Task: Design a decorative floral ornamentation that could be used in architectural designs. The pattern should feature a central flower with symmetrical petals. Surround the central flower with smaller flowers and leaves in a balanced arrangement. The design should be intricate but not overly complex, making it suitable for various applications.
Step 1080:
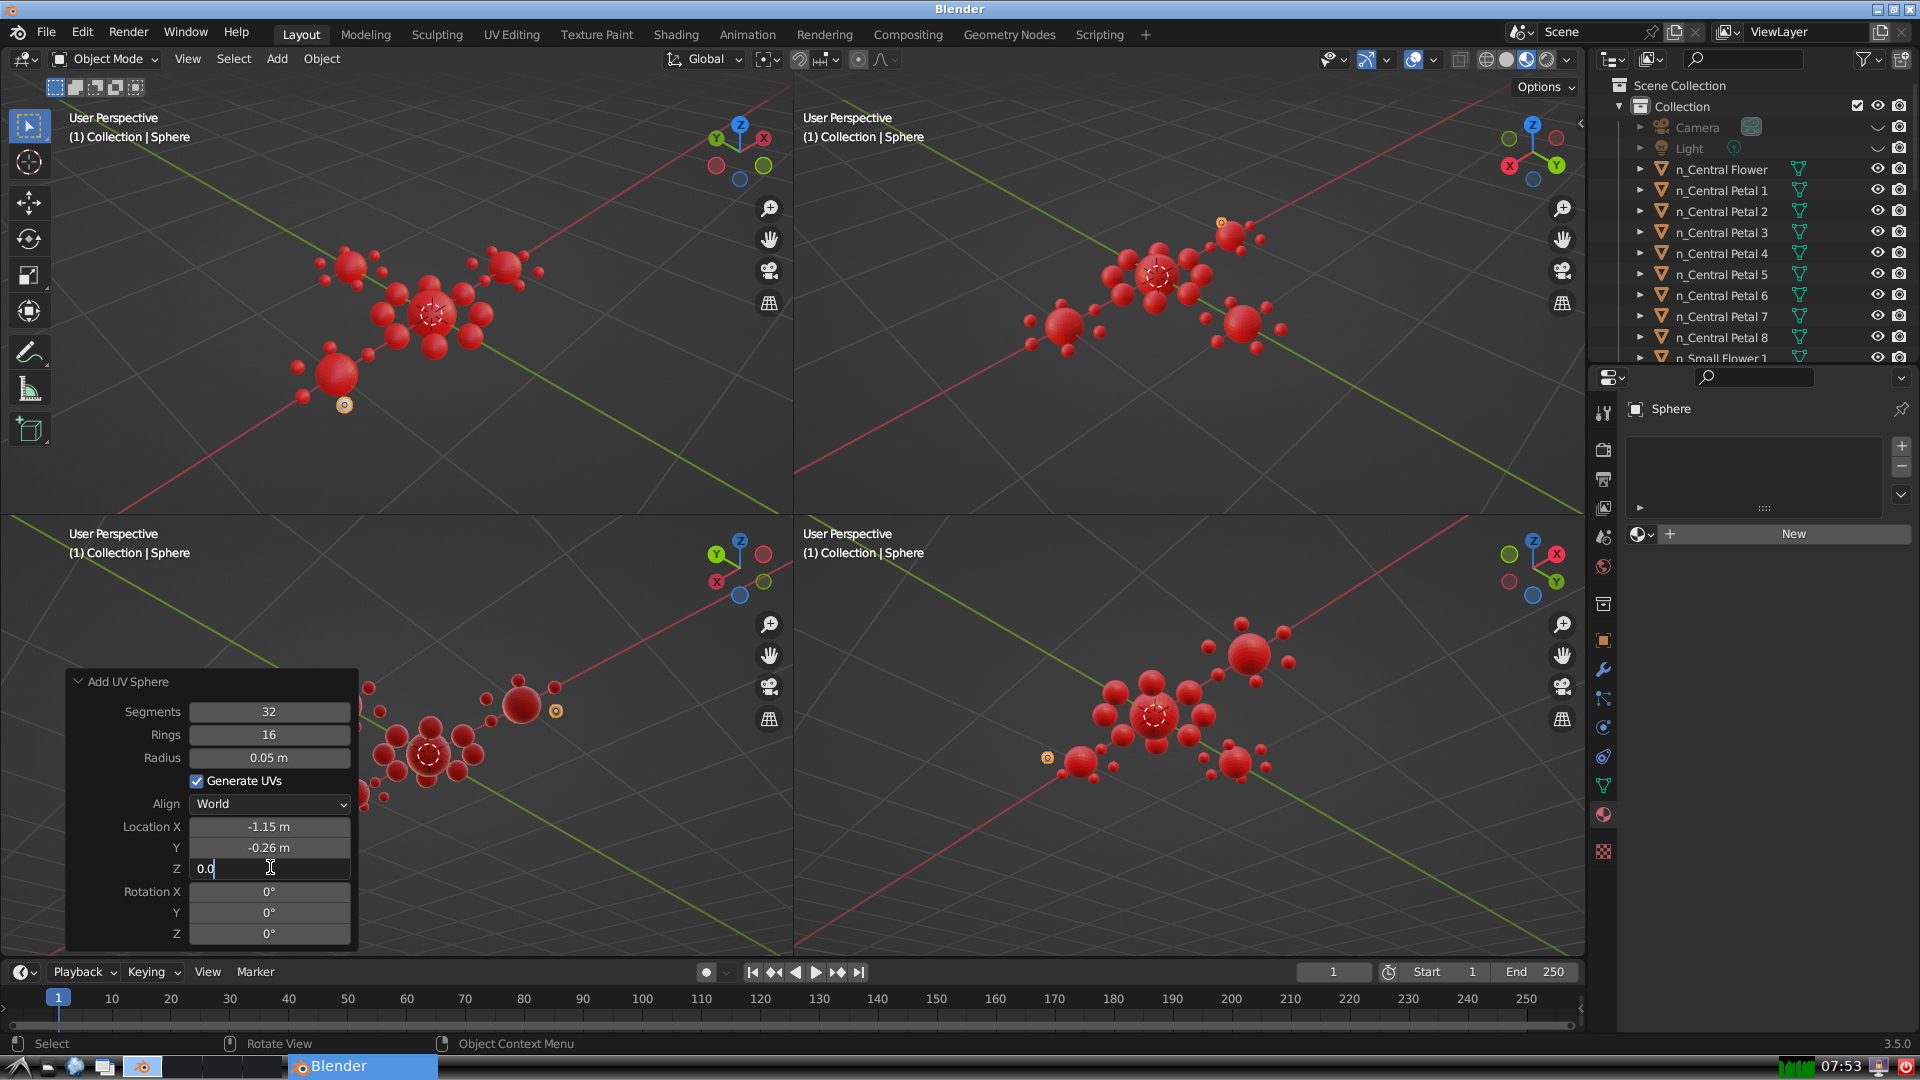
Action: {"key_press": ['Return']}